Current action and preconditions to check: trajectory_clear

Your task: For each precondition in the list above, predict whether it will hold at this action.

Consider the current scene as observed from the mobile robot's camera, and analyze the predicted future states of all dynamic agents (e.g., people, animals, vehicles, or any moving entities) within the NEXT SECOND.

IMPORTANT: Only answer "very likely" if you are absolutely certain—based on strong, clear evidence—that a dynamic agent will violate the precondition in the predicted future state. Do NOT answer "very likely" for unlikely, ambiguous, or low-probability risks.

Ask yourself for each precondition: Is there a high probability, with clear and convincing evidence, that the predicted future states of any dynamic agent will interfere with the predicted future state of the currently executing action within the NEXT SECOND, causing that precondition to fail?

Assess the risk level based on these predictions. Use "likely" or "very likely" if motions create a clear risk of interference.

Use "neutral" or "improbable" if agents are nearby but their predicted paths are clearly diverging or non-conflicting.

Failure Risk Categories: "very improbable", "improbable", "neutral", "likely", "very likely"

Answer Format: Output ONLY the probability_of_failure value from these categories: "very improbable", "improbable", "neutral", "likely", "very likely"

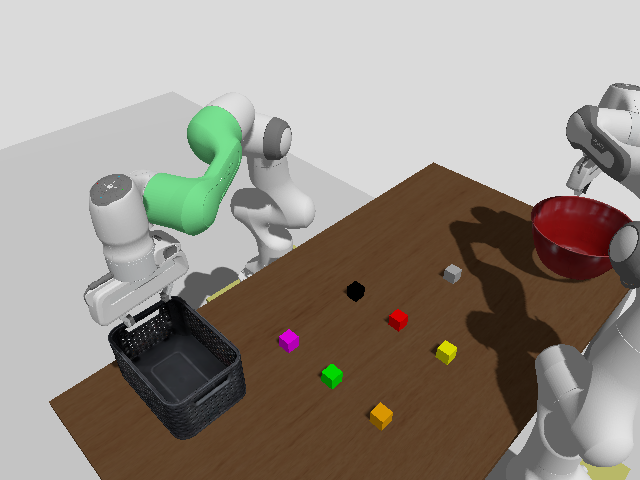

Answer: very improbable